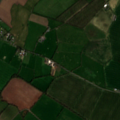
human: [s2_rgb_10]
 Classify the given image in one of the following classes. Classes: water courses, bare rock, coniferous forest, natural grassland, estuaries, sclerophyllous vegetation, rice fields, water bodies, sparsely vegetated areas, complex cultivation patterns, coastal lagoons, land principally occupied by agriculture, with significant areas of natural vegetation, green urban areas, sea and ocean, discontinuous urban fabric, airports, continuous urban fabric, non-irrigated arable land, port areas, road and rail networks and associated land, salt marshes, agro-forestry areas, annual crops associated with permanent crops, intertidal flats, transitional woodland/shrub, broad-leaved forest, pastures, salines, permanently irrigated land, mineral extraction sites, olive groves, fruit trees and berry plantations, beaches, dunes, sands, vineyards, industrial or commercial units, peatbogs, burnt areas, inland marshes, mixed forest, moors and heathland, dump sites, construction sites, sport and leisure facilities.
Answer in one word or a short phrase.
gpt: non-irrigated arable land, pastures